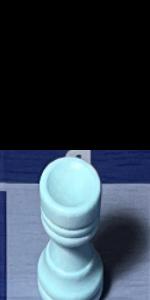
Label: Rook_White